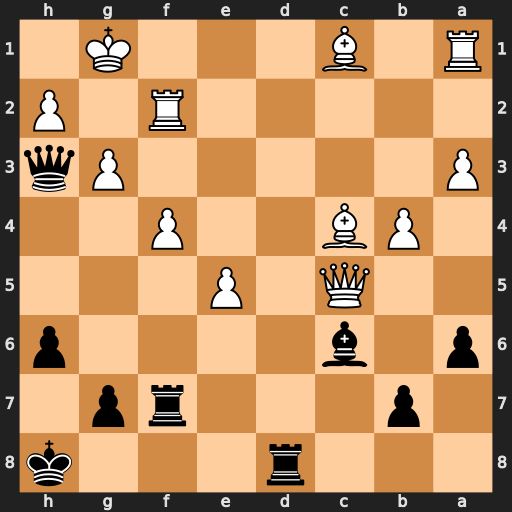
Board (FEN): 3r3k/1p3rp1/p1b4p/2Q1P3/1PB2P2/P5Pq/5R1P/R1B3K1
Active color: b
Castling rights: -
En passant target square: -
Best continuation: Rd1+ Bf1 Rxf1+ Rxf1 Qg2#